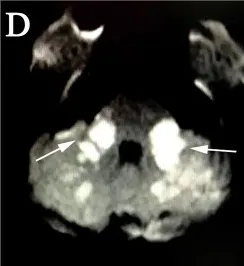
10 days later, diffusion-weighted MRI showed new hyperintense foci at the bilateral MCP.
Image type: radiology (mri)